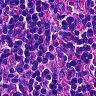
Metastatic tissue present: no